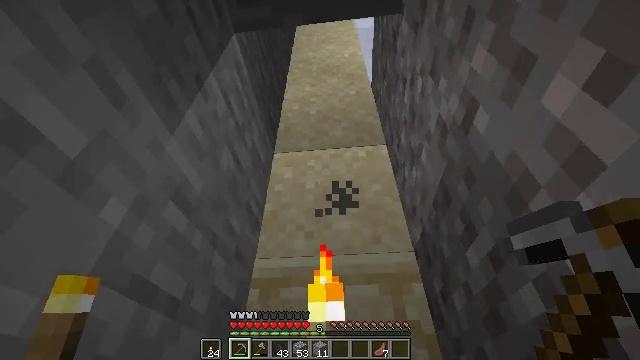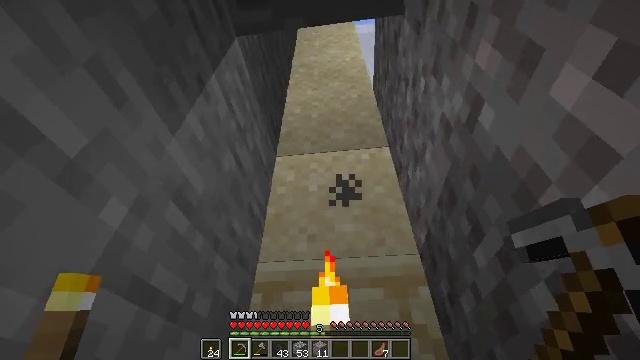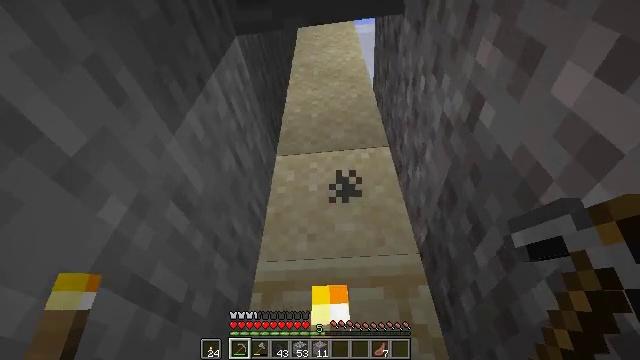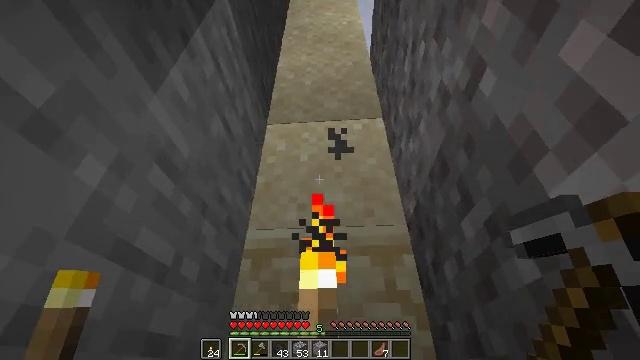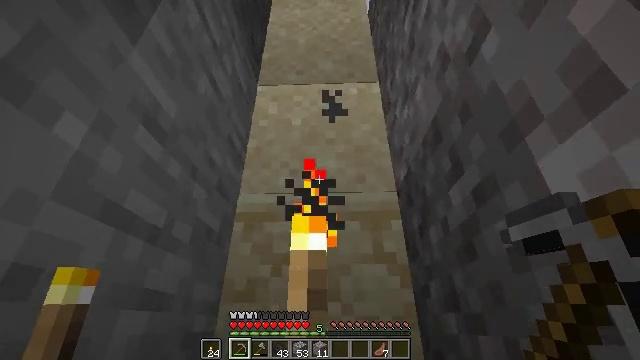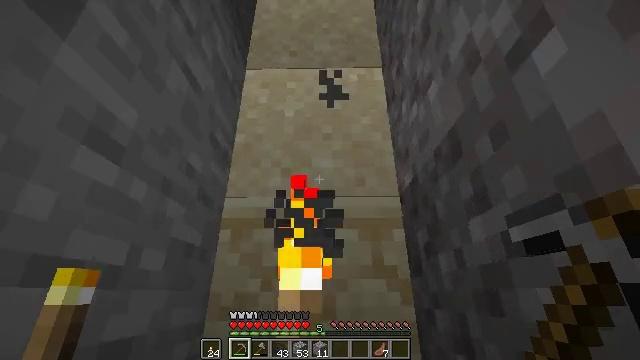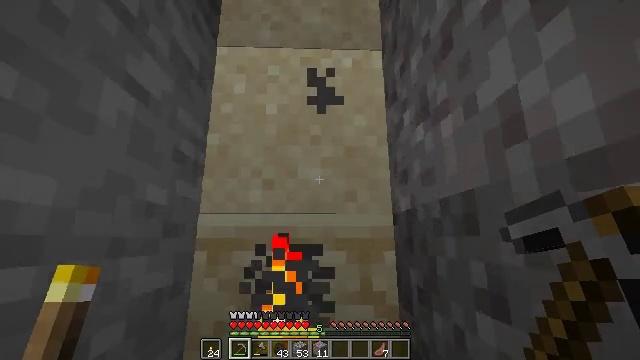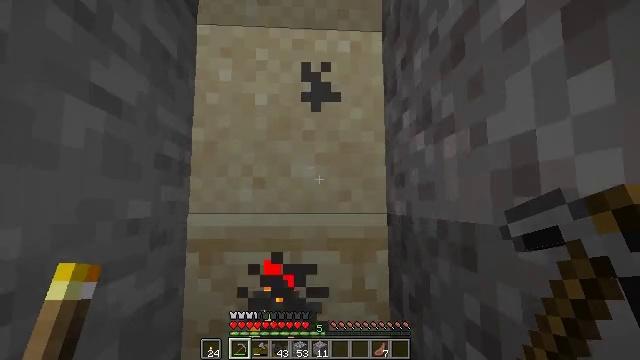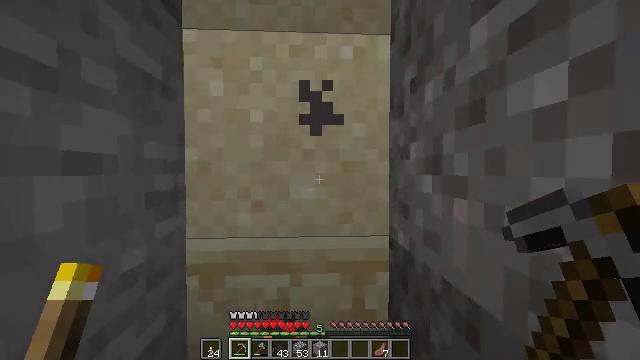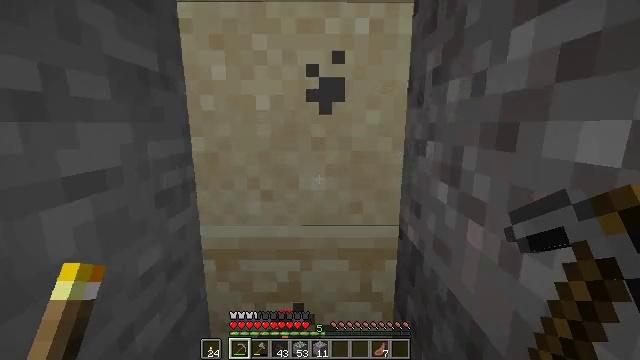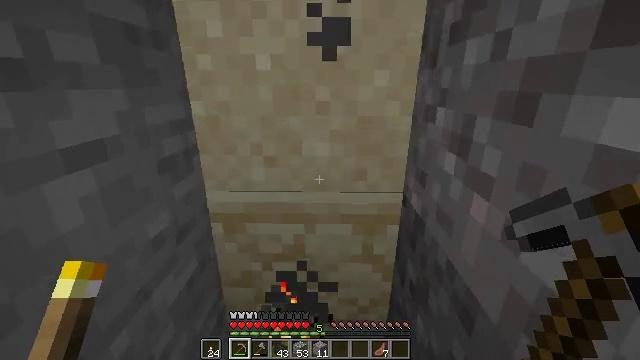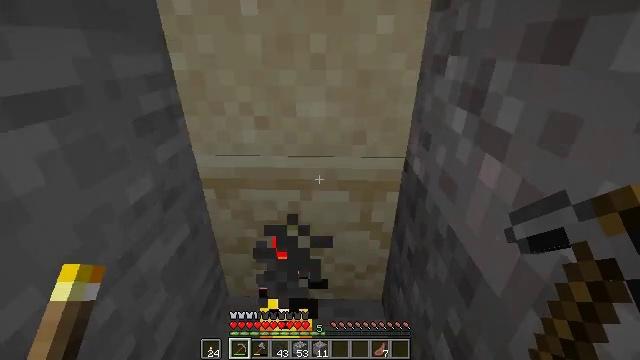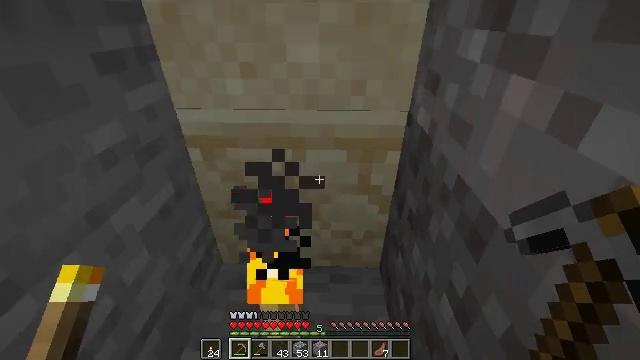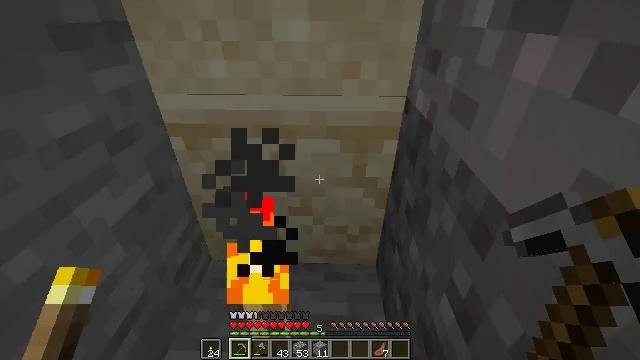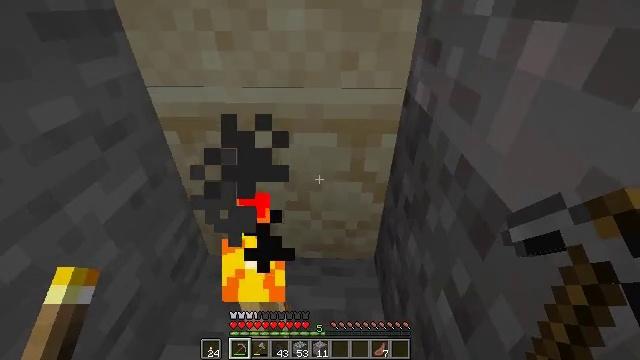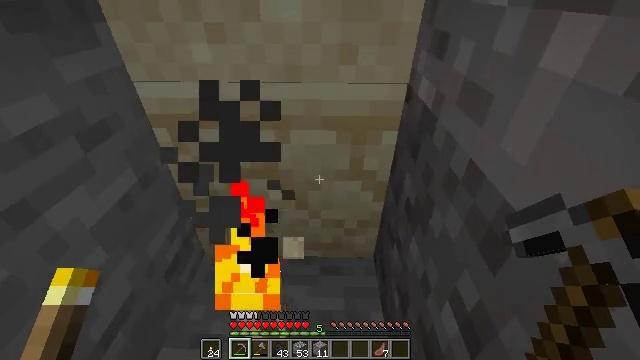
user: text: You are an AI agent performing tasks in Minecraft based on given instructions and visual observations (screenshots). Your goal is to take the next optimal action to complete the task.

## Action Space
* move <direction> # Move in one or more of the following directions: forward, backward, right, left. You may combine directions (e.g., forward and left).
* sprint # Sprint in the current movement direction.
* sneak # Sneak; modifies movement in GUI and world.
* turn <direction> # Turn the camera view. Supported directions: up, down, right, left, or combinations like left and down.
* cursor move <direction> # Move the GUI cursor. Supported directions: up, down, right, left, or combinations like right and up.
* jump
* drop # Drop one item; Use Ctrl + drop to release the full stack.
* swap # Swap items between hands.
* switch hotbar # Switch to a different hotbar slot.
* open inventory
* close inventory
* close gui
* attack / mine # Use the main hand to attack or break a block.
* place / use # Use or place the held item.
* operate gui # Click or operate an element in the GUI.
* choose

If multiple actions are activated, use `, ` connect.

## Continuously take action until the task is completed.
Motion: motion action
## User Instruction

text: Gather sandstone from the desert.
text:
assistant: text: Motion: sneak, turn up
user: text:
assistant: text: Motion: sneak
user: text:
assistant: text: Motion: move forward, sneak, turn right and down
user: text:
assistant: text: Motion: move forward, sneak, turn right and down
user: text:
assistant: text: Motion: move forward, sneak, turn right and down, jump
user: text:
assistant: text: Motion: move forward, sneak, turn right and down, jump
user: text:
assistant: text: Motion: move forward and move right, sneak, turn right and down, jump
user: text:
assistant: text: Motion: move forward and move right, sneak, turn down, jump
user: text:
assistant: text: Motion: move forward and move right, sneak, turn left and down
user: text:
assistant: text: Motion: move forward and move right, sneak, turn left and down
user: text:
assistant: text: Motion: move forward and move right, sneak, turn down
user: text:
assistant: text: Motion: move forward and move right, sneak, turn down
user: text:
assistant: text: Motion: move forward and move right, sneak
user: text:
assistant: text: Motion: move right, sneak, turn down
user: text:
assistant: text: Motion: sneak, turn down, attack / mine
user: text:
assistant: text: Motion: sneak, turn down, attack / mine
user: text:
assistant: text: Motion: sneak, attack / mine
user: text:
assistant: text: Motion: sneak, attack / mine
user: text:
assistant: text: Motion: sneak, turn down, attack / mine
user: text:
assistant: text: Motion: sneak, attack / mine
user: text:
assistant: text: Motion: sneak, attack / mine
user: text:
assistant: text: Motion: sneak, attack / mine
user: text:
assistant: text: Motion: sneak, attack / mine
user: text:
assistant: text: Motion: sneak, attack / mine
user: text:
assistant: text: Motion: sneak, attack / mine and use / place